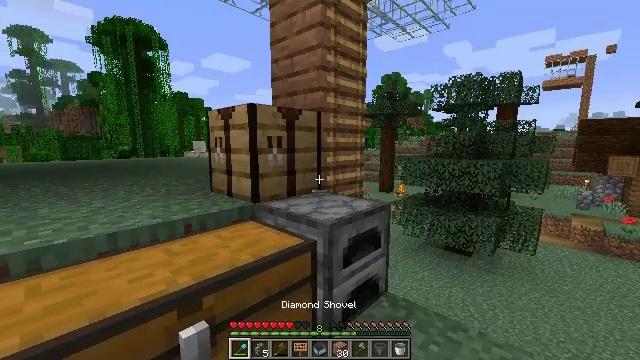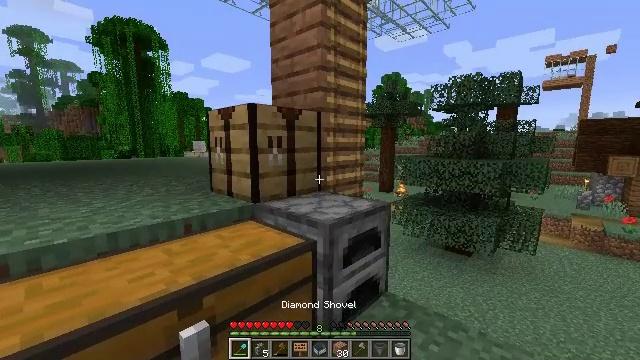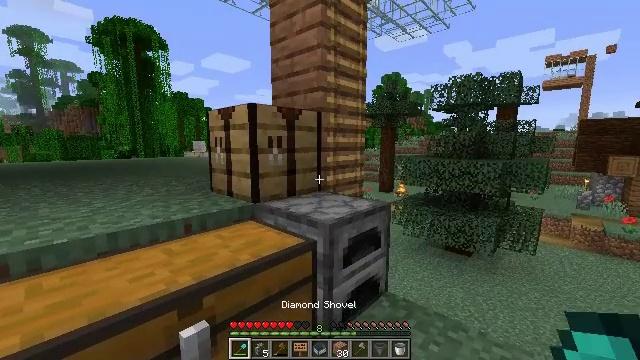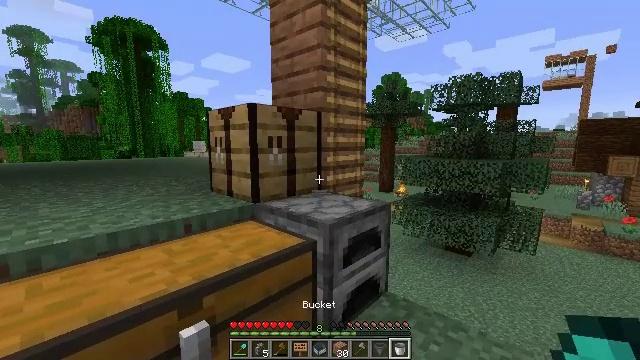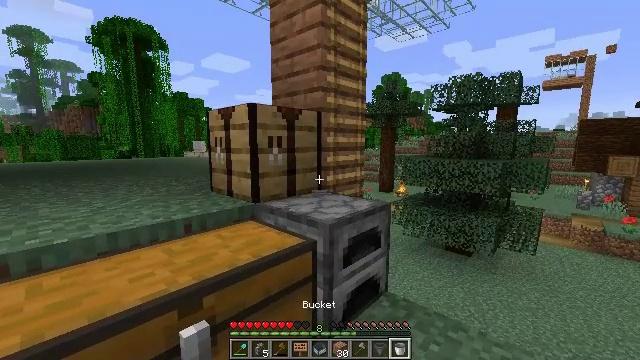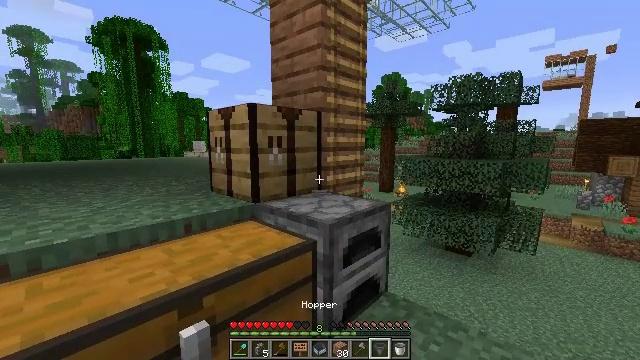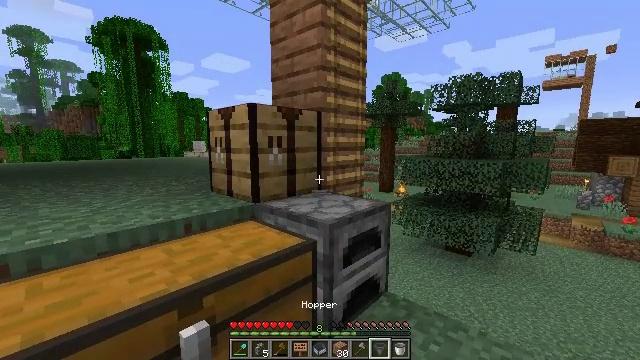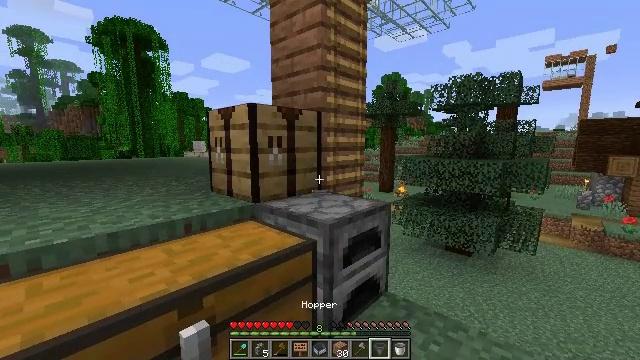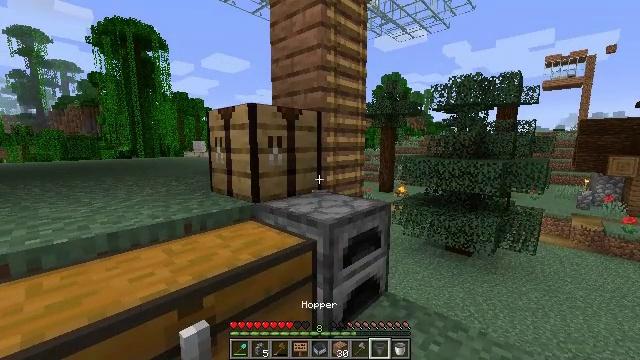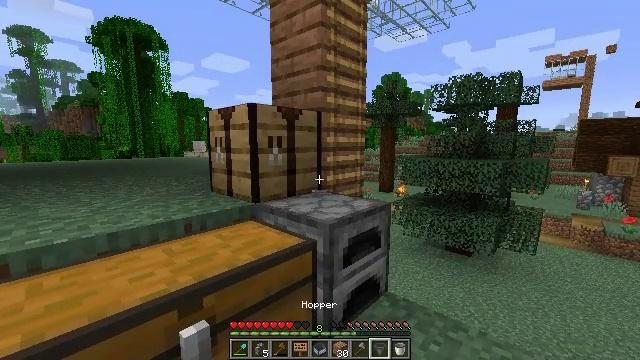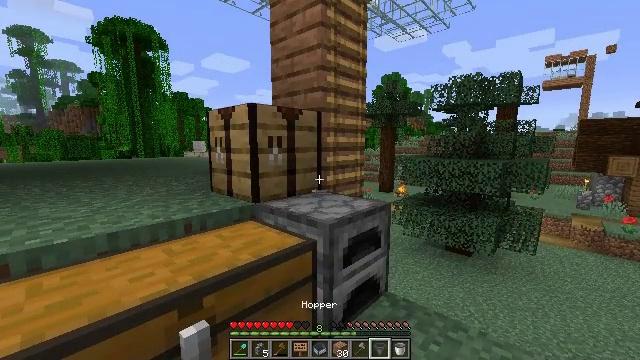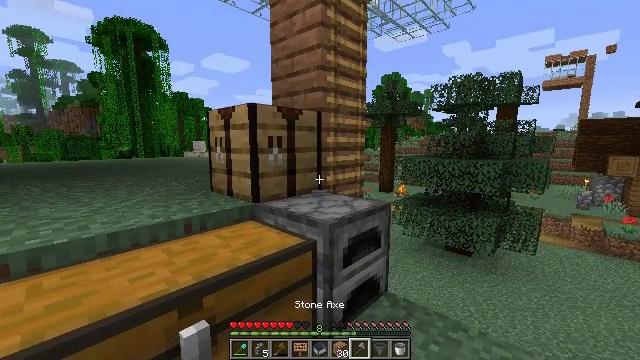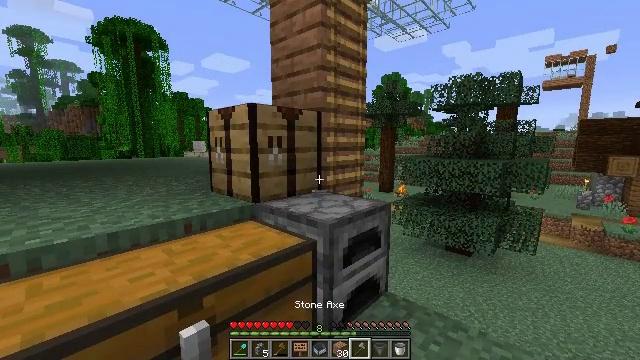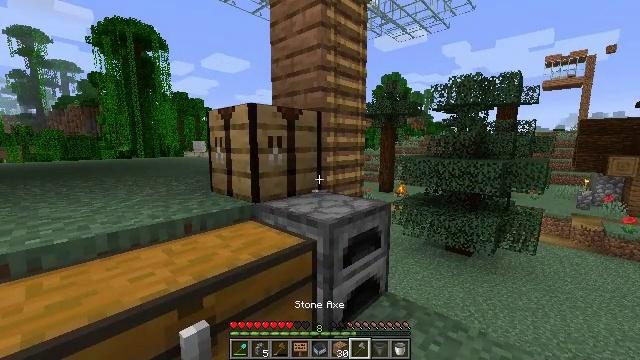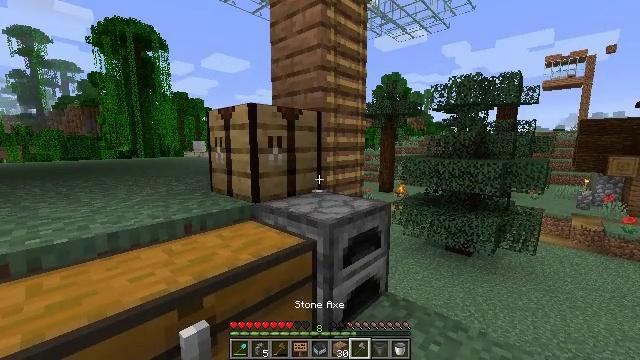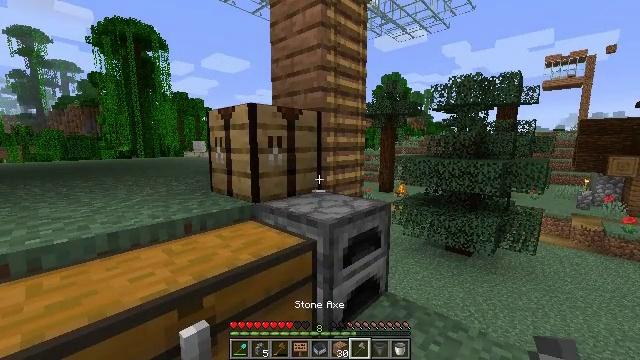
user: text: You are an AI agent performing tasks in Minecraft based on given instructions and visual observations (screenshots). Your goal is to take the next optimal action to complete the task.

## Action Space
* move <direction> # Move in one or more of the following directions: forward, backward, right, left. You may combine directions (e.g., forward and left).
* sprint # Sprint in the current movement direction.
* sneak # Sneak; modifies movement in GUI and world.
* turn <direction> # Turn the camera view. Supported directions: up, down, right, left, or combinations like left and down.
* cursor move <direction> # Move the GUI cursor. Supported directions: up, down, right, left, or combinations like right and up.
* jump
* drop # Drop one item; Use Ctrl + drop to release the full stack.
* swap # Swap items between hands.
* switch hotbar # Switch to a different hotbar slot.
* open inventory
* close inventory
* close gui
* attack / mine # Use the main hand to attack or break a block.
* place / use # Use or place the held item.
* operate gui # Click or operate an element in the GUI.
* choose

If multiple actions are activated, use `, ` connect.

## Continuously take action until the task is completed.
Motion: motion action
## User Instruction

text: Mine the ladder from the wall.
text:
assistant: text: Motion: no_op
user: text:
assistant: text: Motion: no_op
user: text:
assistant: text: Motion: no_op
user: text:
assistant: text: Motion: no_op
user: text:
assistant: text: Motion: no_op
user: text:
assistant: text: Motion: no_op
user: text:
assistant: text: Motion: no_op
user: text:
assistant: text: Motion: no_op
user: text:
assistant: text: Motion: no_op
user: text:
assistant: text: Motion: no_op
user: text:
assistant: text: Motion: no_op
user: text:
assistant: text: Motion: no_op
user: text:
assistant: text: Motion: no_op
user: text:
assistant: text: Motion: no_op
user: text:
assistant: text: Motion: no_op
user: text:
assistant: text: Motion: no_op
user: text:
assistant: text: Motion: no_op
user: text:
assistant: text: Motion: no_op
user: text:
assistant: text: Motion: no_op
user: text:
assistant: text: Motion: move forward, turn down
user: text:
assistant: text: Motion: move forward
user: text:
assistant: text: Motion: move forward and move right
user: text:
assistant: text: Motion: move forward and move right, turn left
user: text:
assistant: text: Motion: move forward and move right, turn left and down
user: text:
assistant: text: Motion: move forward and move right, turn left
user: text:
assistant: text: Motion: move forward and move right
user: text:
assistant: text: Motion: move forward and move right, turn left
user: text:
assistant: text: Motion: move forward and move right, turn left
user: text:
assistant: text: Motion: move forward and move right, turn left
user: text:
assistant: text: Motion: move forward and move right, turn left